Question: I want to create an application where I'll create an image from the application user's friends profile image.

In this image there are 4 photos of friends, I want to create a new [single] image in that image all of the images will be pasted.
What is the best way to go about doing this?
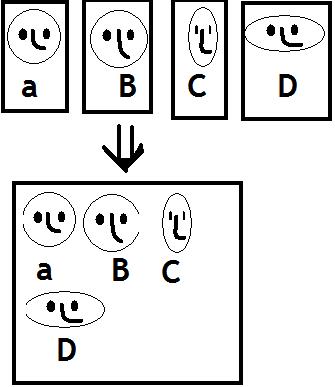
Answer: if i get your question right you will first need all their pictures, try the following:
'''
$facebook_friends = json_decode(file_get_contents('https://graph.facebook.com/me/friends?access_token=' .
$_SESSION['cookie']['access_token']), true);
$friends = $facebook_friends['data'];
foreach($friends as $key => $values){
echo '<img src="http://graph.facebook.com/'.$value['id'].'/picture" />';
}
'''